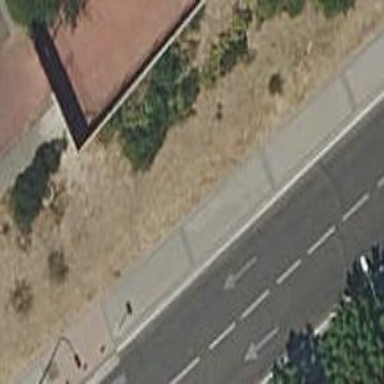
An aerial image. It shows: Footway made of paving stones.